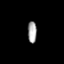
Tissue: lung
Cell type: Fibroblasts
Senescence score: 0.5817
Nuclear area (px): 189
Mean DAPI intensity: 166.228